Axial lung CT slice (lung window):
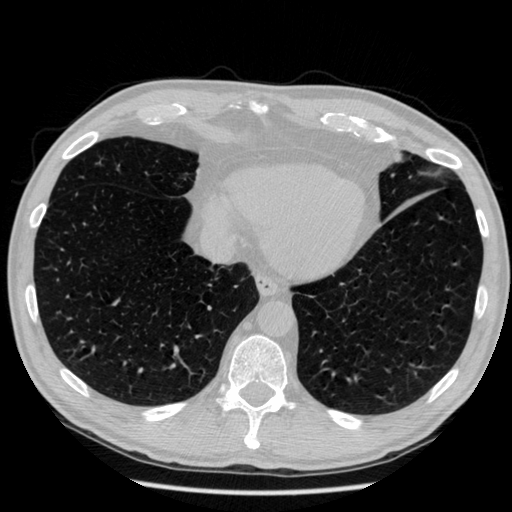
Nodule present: no